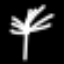
Label: palm tree